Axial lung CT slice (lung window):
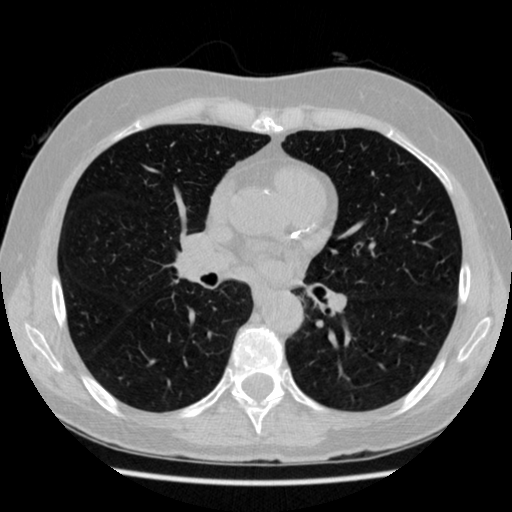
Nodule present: no